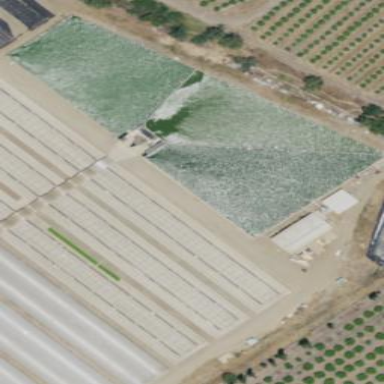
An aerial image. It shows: Greenhouse.